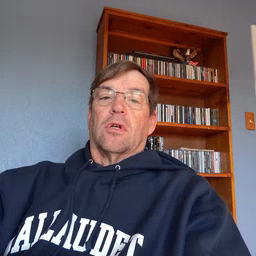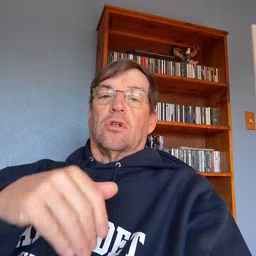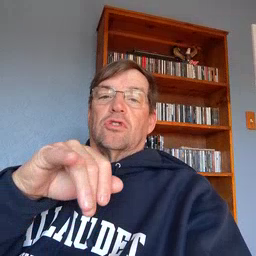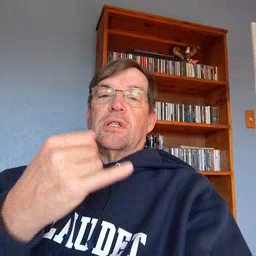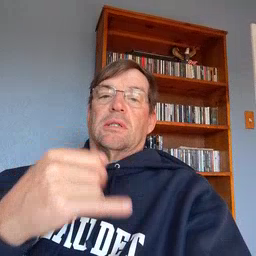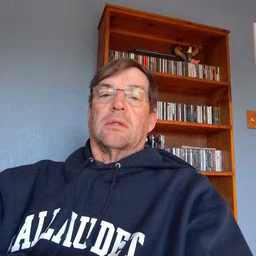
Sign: jeans